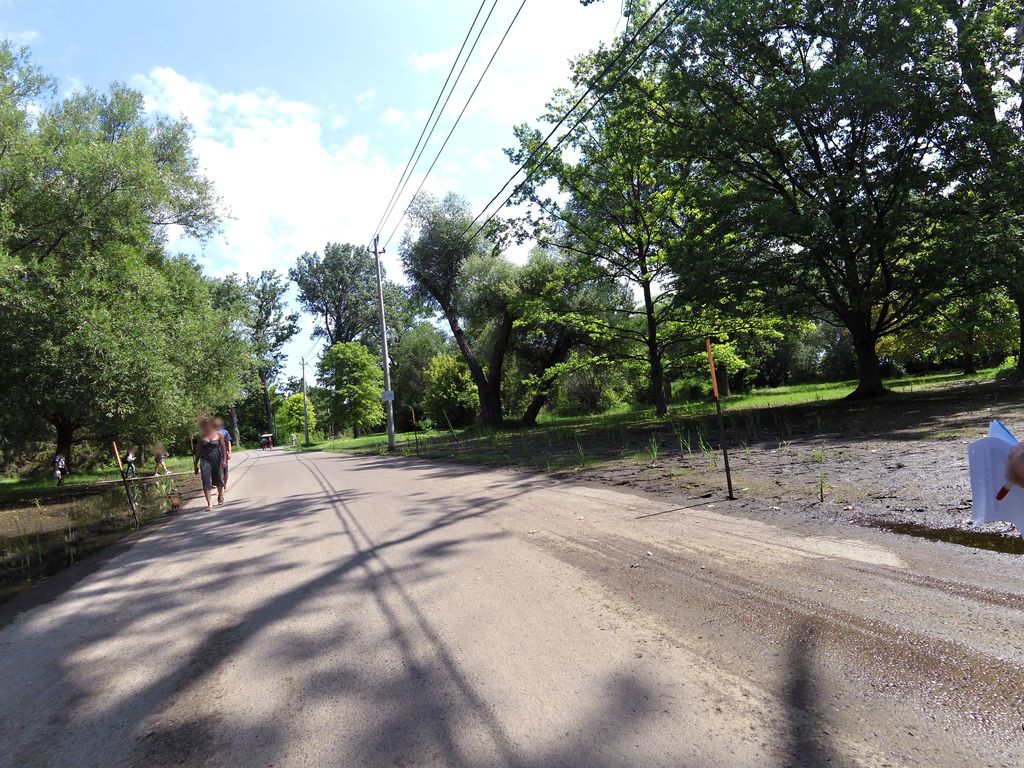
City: toronto